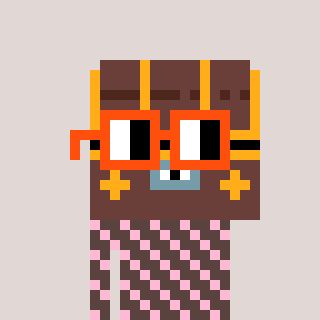
a pixel art character with square orange glasses, a treasure chest-shaped head and a darkbrown-colored body on a warm background